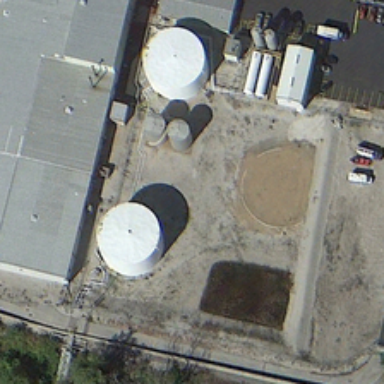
Several tanks are near a large building .